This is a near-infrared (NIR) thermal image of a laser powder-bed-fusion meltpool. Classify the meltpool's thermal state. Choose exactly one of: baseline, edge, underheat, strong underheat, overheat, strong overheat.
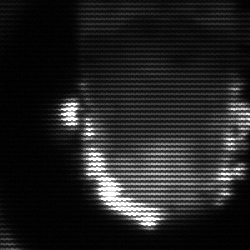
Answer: baseline